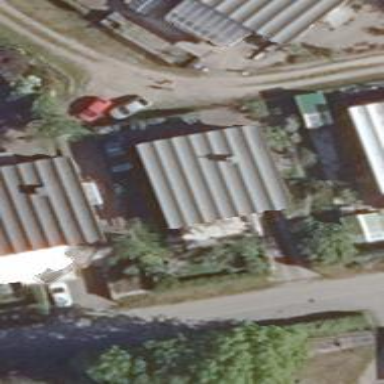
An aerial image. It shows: Part of building.